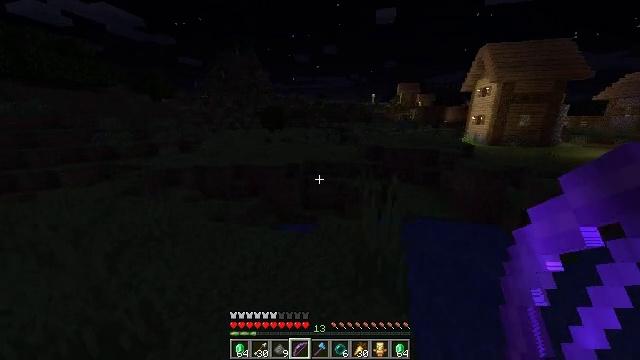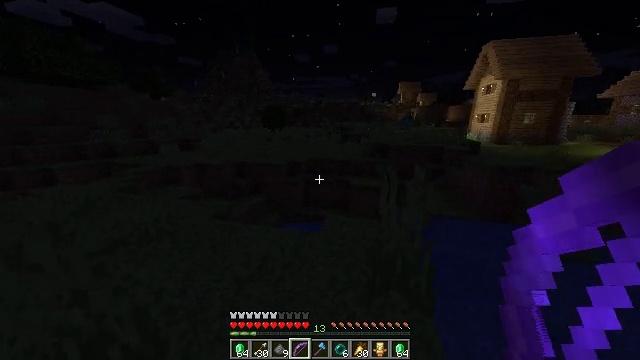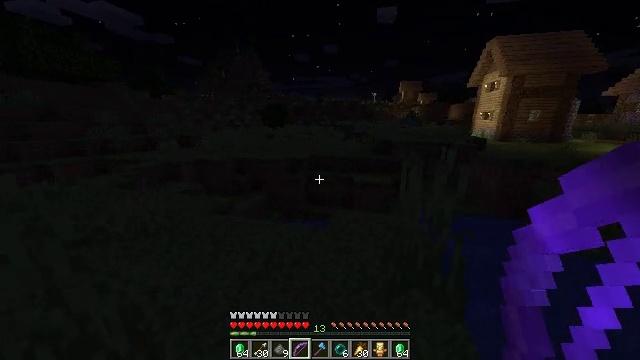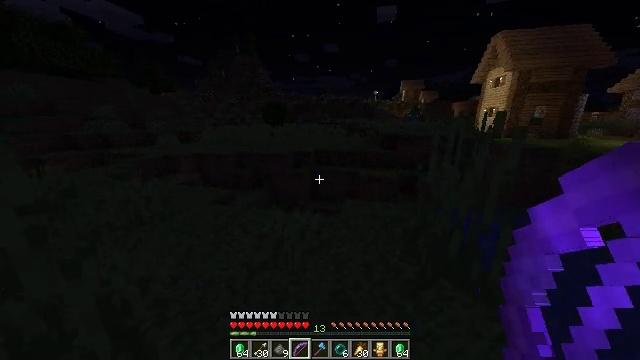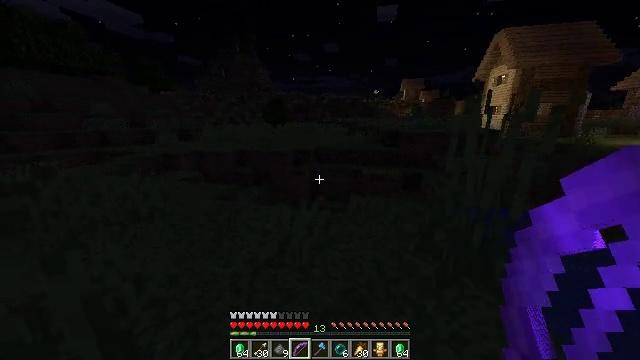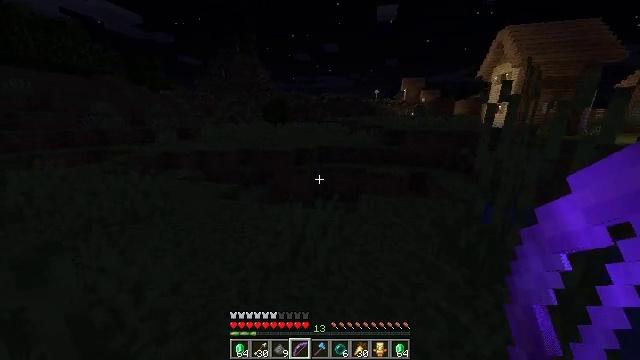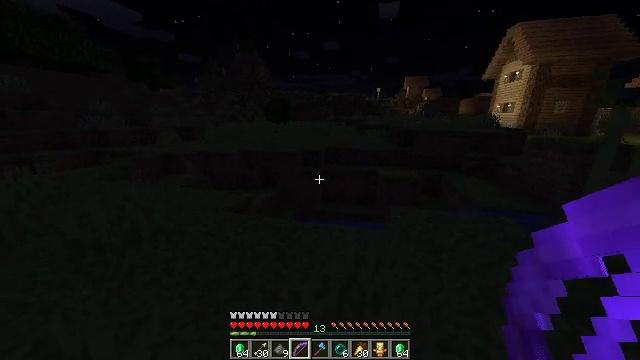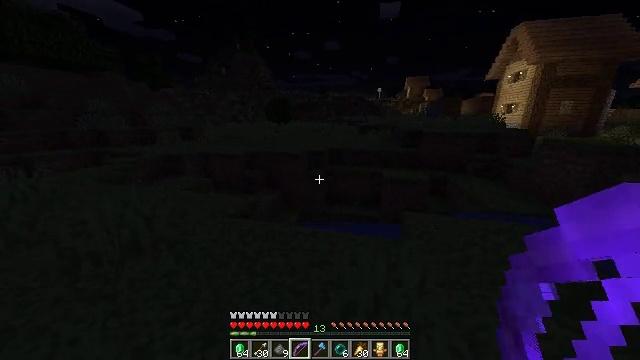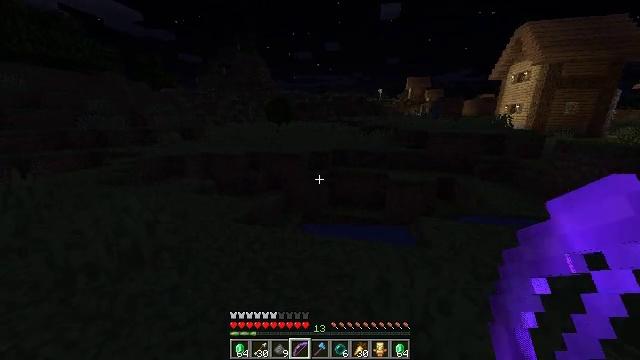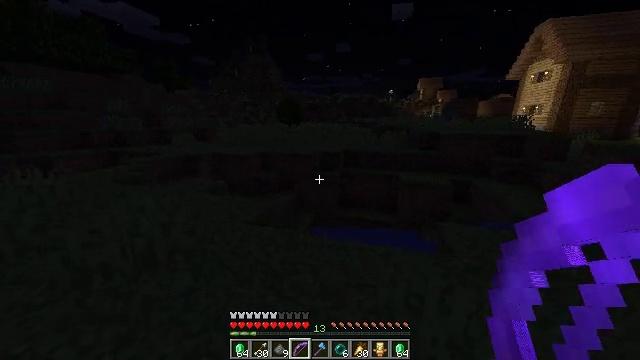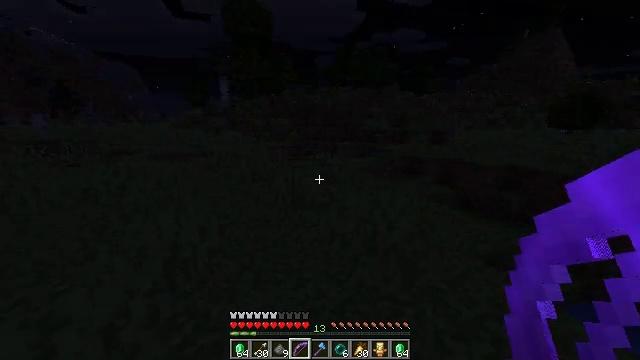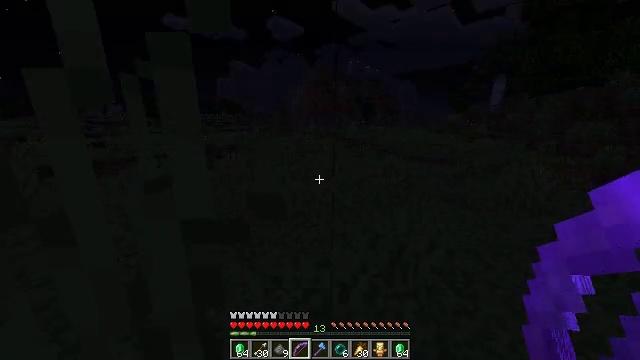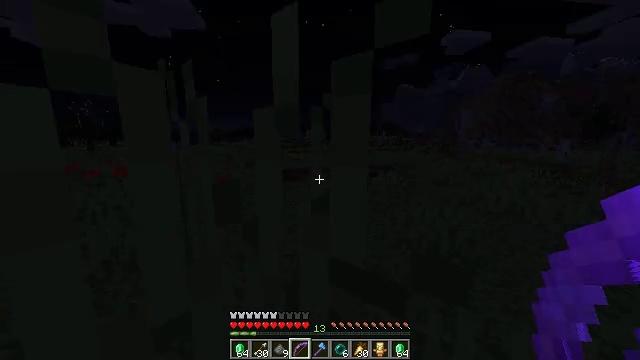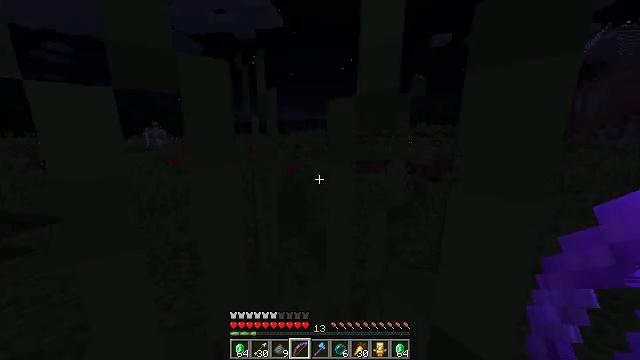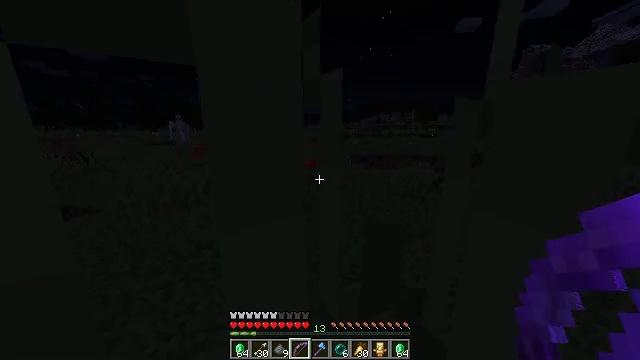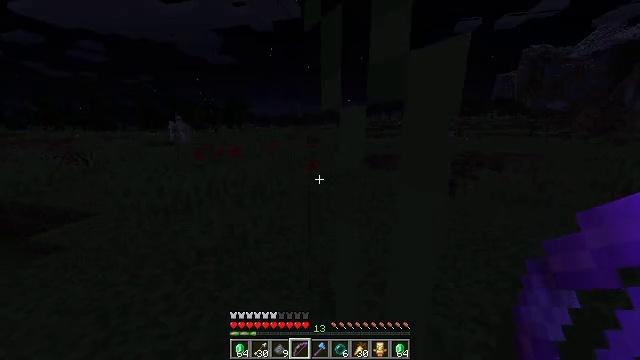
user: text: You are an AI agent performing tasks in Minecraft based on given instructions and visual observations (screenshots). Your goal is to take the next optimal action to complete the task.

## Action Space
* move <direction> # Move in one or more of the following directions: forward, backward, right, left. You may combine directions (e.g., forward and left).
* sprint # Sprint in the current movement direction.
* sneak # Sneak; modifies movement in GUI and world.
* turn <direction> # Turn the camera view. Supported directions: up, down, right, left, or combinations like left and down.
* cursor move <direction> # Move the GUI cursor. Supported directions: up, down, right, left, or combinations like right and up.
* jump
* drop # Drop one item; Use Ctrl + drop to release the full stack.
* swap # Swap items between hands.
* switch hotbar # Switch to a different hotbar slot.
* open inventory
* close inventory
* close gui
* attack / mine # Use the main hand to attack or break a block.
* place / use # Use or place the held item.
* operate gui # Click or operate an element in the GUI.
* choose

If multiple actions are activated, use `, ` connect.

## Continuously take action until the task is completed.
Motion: motion action
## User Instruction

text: Assemble a firework rocket with the required materials.
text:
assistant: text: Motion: move forward and move left, sprint
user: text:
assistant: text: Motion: move forward and move left, sprint
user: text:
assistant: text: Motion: move forward and move left, sprint
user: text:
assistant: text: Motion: move forward and move left, sprint
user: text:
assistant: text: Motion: move forward and move left, sprint
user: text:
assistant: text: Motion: move forward and move left, sprint
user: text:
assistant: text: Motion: move forward and move left, sprint
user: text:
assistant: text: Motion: move forward and move left, sprint
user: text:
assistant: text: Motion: move forward and move left, sprint, turn left
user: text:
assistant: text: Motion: move forward and move left, sprint, turn left
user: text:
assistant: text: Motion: move forward and move left, sprint, turn left and up
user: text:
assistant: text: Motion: move forward and move left, sprint, turn left and up
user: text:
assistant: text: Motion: move forward and move left, sprint, turn left and down
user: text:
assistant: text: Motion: move forward and move left, sprint, turn left and down
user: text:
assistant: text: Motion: move forward and move left, sprint
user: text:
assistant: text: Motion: move forward and move left, sprint
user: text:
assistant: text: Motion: move forward and move left, sprint
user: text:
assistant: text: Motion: move forward and move left, sprint, turn left and down
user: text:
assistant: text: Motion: move forward and move left, sprint, turn left and down
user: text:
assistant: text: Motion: move forward, sprint, turn left and down
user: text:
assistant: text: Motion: move forward, sprint, turn left
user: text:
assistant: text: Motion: move forward, sprint, turn left
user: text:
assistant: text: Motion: move forward, sprint
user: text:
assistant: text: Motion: move forward, sprint
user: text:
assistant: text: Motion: move forward, sprint
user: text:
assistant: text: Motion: move forward, sprint
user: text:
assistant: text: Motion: move forward, sprint
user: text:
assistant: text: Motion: move forward, sprint
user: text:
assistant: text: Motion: move forward, sprint
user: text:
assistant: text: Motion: move forward, sprint